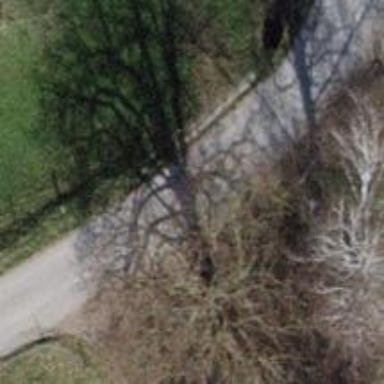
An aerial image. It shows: Track road with grade2 bridge.